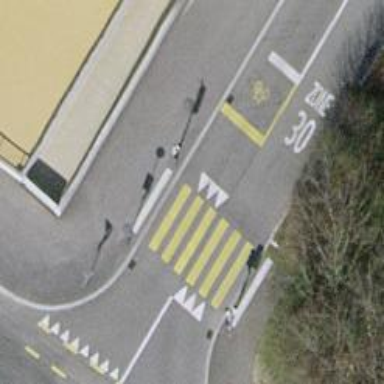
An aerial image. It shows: Crossing with traffic signals.